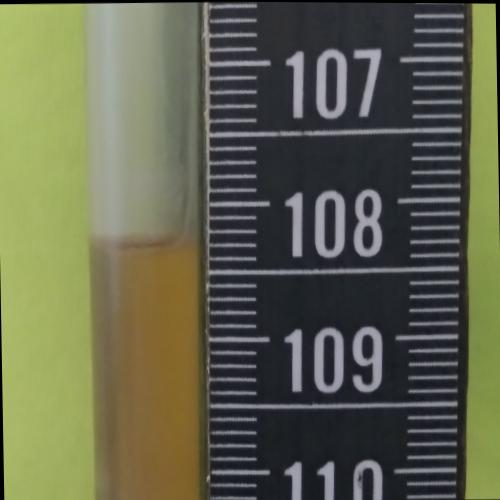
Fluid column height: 108.3 cm